A scalogram of one vibration snapshot from a rotating bearing is shown, computed with a continuous wavelet transform. Diagnose the bearing from this image, choosing from: normal, inner_race, outer_race, ball.
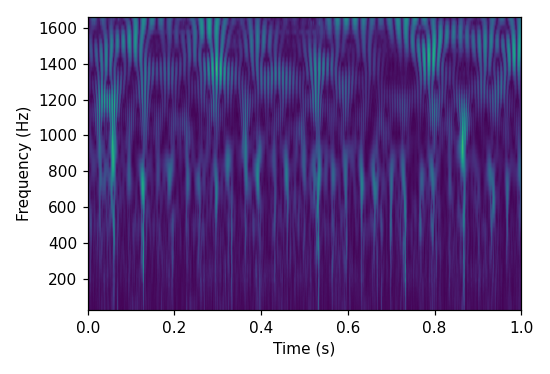
Answer: ball